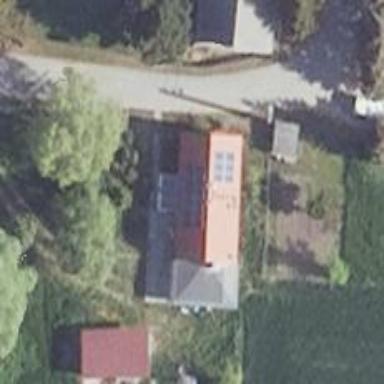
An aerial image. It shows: Solar-powered generator using photovoltaic technology. This small installation generates electricity through solar photovoltaic panels.